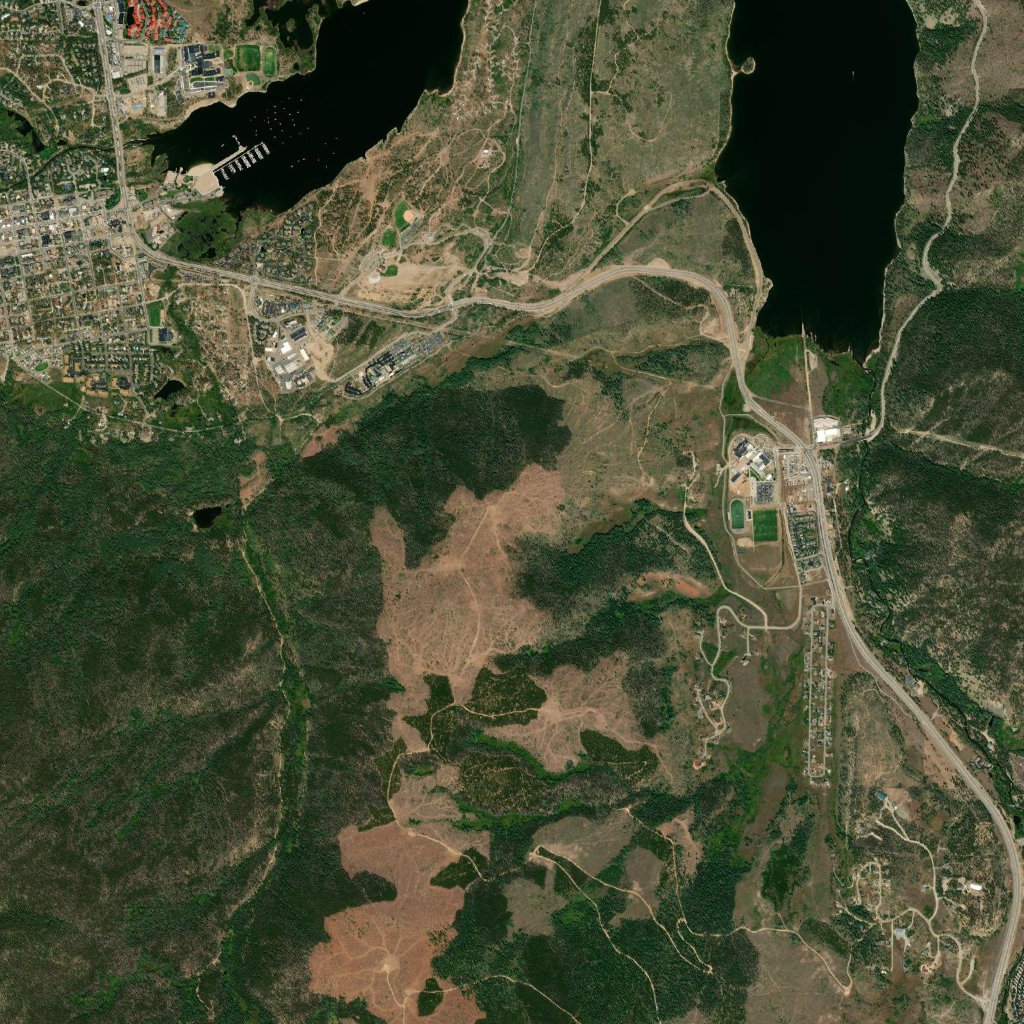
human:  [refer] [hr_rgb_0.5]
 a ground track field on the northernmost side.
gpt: <box>[[25, 4, 27, 7, 0]]</box>